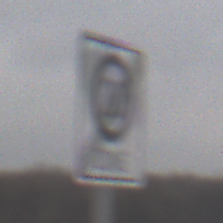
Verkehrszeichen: EndeZone20
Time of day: Midday
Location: Outdoor (RoadRail)
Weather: Overcast
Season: NotSpecified
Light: Natural